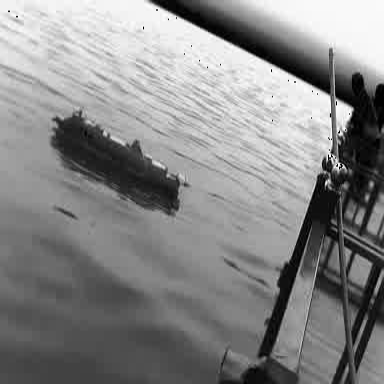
There is a container_ship in the infrared image.